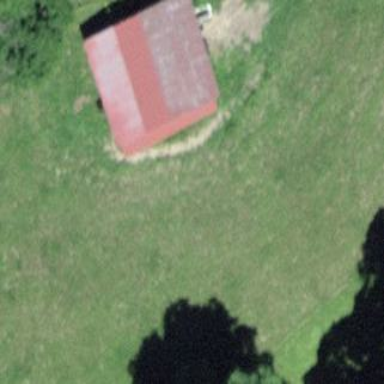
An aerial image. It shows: Rural barn.